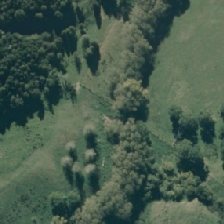
Land cover: deciduous_hardwood